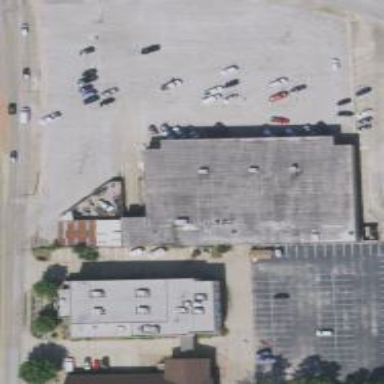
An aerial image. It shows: Retail building housing hardware shop.